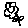
Label: flower